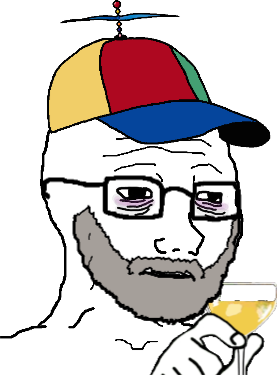
Label: 5_Doomer